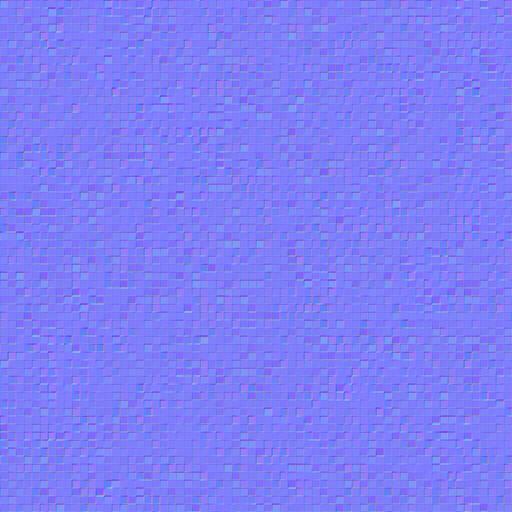
dark green small tiled tiles